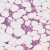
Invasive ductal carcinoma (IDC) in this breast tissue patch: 1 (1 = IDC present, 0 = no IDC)